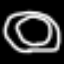
Label: donut